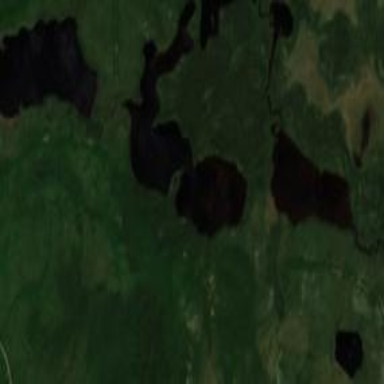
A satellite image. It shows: Serene lake.